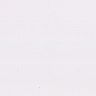
Metastatic tissue present: no